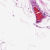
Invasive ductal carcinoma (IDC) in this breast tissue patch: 0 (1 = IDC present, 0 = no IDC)